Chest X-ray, AP view. Patient: 61 years old, sex M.
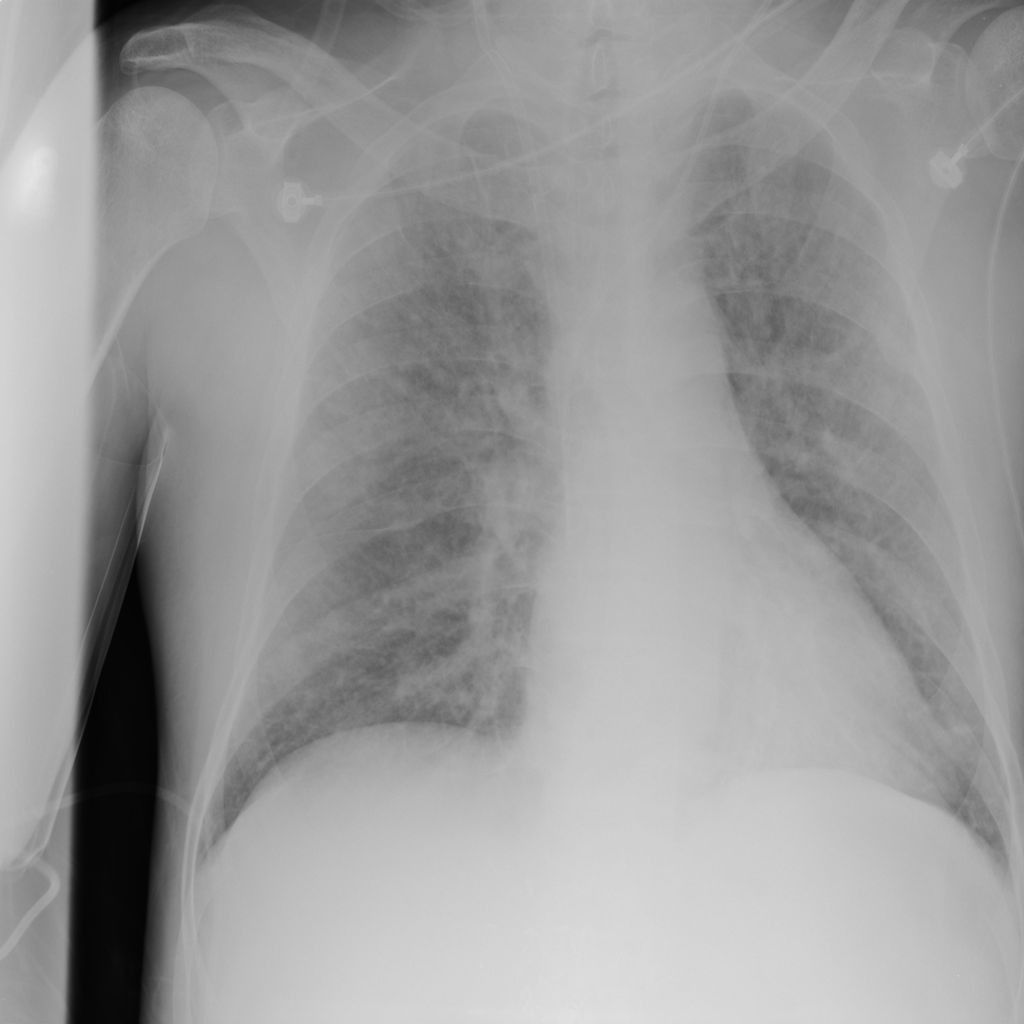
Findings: Infiltration